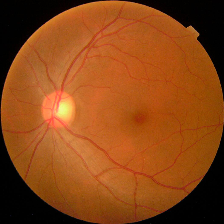
Diabetic retinopathy grade: No DR